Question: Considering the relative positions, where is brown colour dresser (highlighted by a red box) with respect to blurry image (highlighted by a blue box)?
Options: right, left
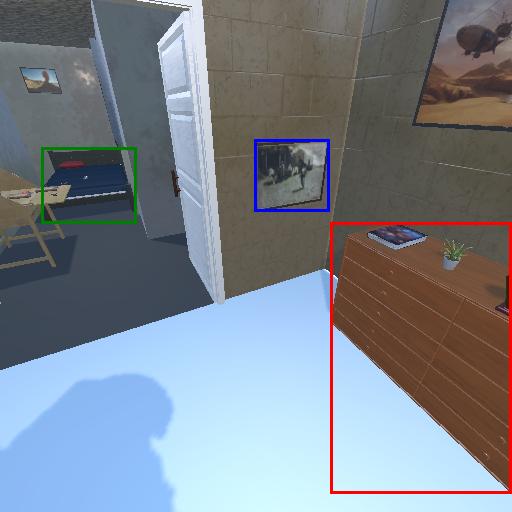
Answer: right